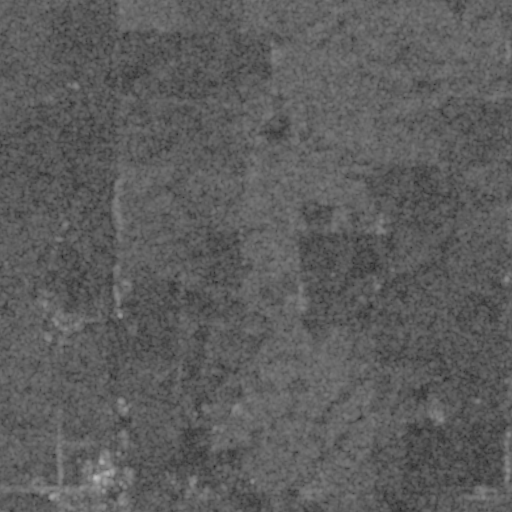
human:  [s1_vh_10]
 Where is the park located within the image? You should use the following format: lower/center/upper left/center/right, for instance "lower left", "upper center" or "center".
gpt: The park is located in the lower left of the image.
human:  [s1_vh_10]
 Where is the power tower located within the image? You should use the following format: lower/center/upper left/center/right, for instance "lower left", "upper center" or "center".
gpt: The power tower is located in the upper right of the image.
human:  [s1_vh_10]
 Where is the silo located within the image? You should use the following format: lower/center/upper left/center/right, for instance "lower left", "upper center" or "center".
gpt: The silo is located in the lower left of the image.
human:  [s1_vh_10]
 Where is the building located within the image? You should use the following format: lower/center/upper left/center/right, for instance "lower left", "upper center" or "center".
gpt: There is no building in the image.

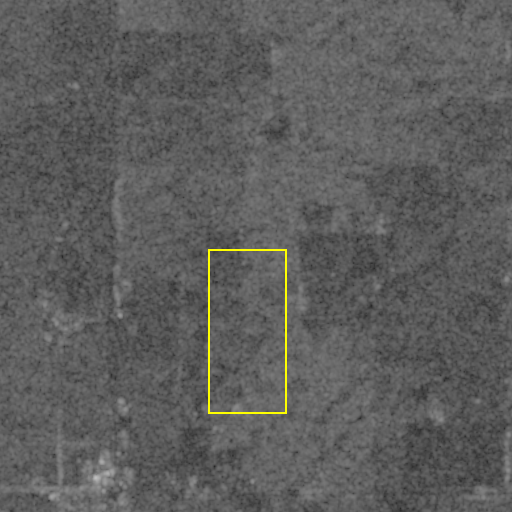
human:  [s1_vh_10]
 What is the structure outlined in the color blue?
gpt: There is no blue outline.
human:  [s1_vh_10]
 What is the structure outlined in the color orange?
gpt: There is no structure outlined in orange.